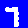
Digit: 7